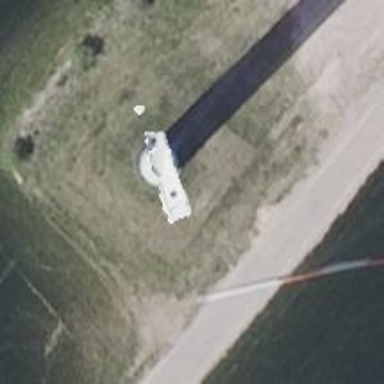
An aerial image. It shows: Wind power generator with horizontal axis wind turbine manufactured by Vestas.